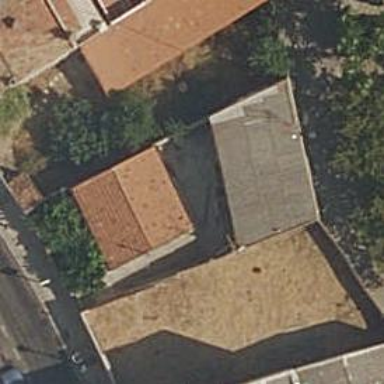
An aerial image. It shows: Detached building.